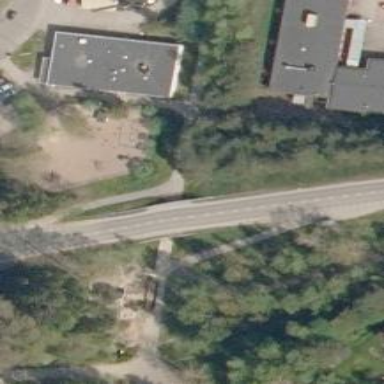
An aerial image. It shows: Asphalt cycleway passing through tunnel.